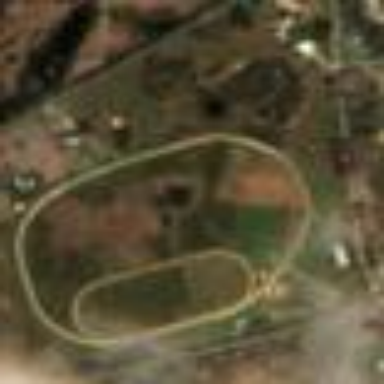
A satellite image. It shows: Sports center specializing in horse racing.